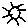
Label: sun